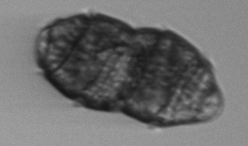
Label: Margalefidinium